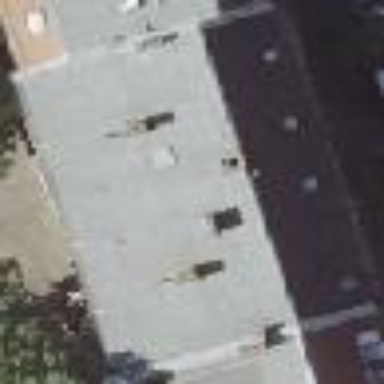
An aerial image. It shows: Apartments building with saltbox roof shape.